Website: home-depot
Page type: billing-address
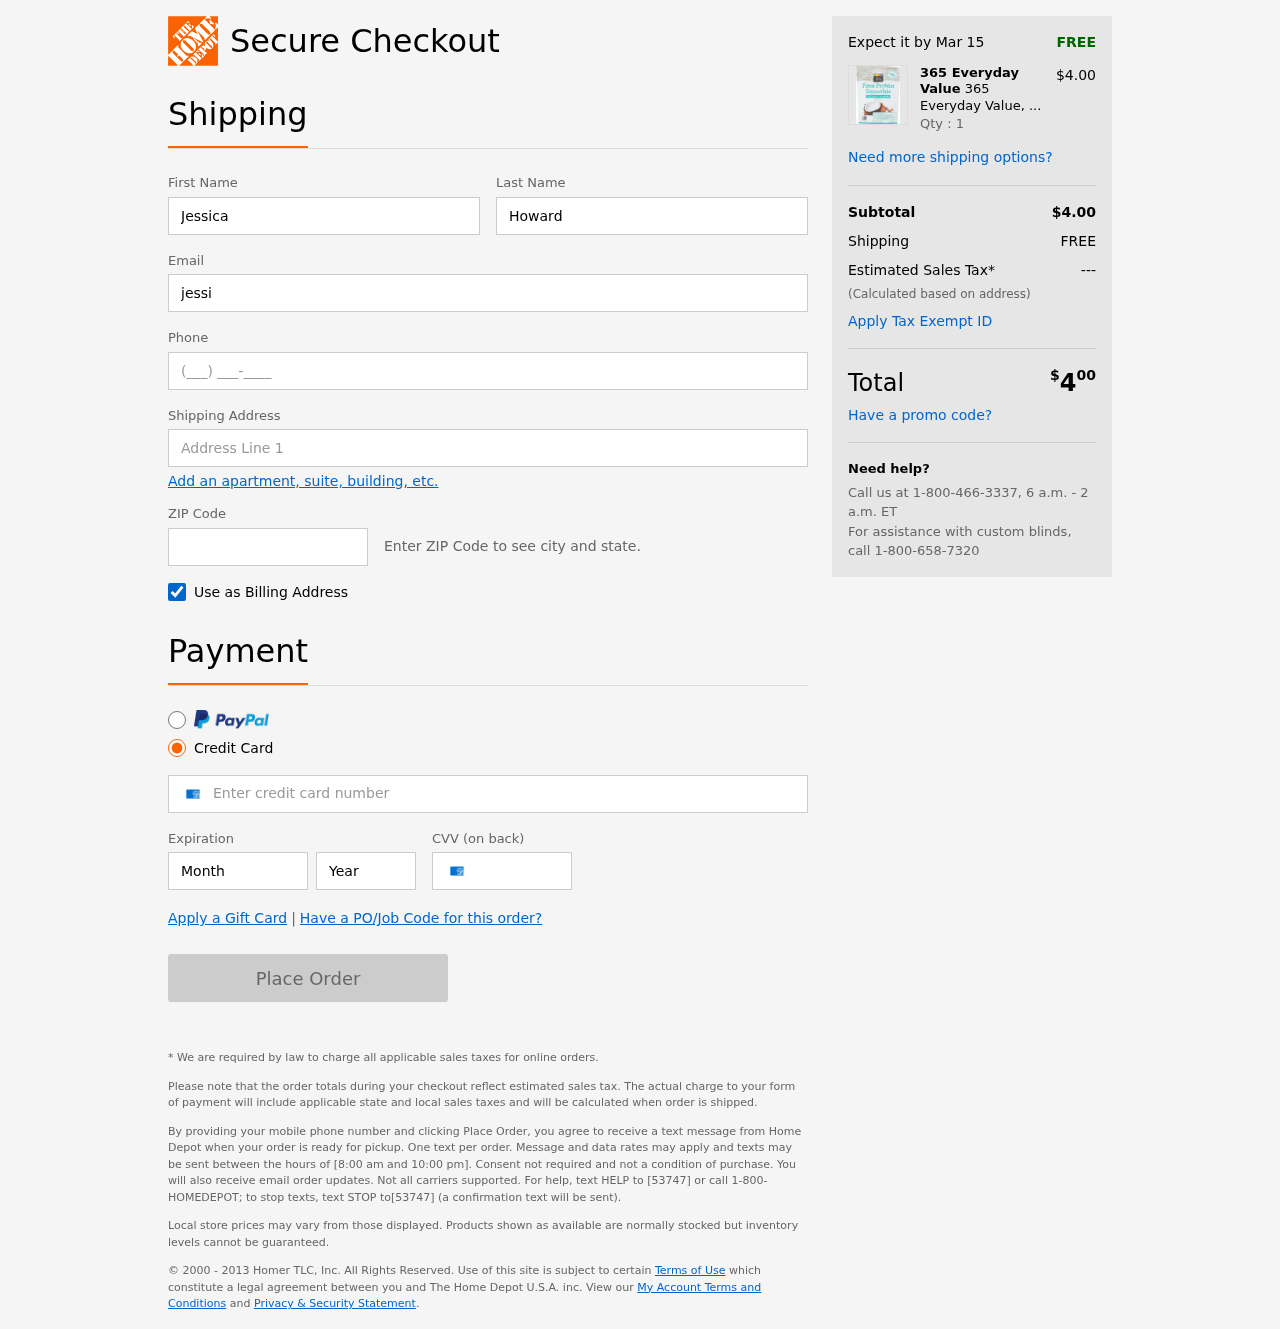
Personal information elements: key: PII_FIRSTNAME
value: Jessica
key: PII_LASTNAME
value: Howard
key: PII_EMAIL
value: jessicahoward@gmail.com
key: PII_PHONE
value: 9505098189
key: PII_STREET
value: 889 Ramos Pines Apt. 524
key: PII_POSTCODE
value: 26183
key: PII_CARD_NUMBER
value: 3494 2417 0337 853
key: PII_CARD_EXPIRY_MONTH
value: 09
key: PII_CARD_CVV
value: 0459
Product elements: key: PRODUCT1_BRAND
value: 365 Everyday Value
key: PRODUCT1_NAME
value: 365 Everyday Value, Plant Protein Smoothie, Coconut Almond, 9 oz
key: PRODUCT1_PRICE
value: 4
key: PRODUCT1_QUANTITY
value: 1
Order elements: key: ORDER_DELIVERY_DATE
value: Mar 15
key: ORDER_SUBTOTAL
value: $4.00
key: ORDER_SHIPPING_COST
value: FREE
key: ORDER_TAX
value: ---
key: ORDER_TOTAL2
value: $400